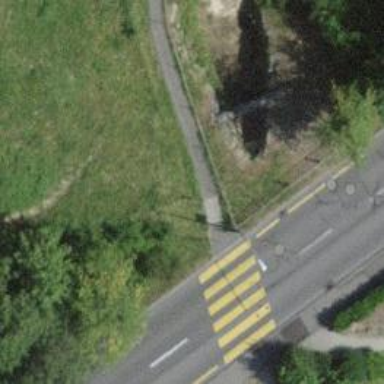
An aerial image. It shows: Sidewalk along the footway.